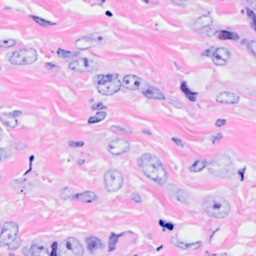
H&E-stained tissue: Breast